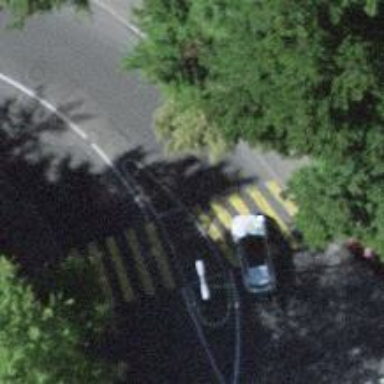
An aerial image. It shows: Kerb barrier.